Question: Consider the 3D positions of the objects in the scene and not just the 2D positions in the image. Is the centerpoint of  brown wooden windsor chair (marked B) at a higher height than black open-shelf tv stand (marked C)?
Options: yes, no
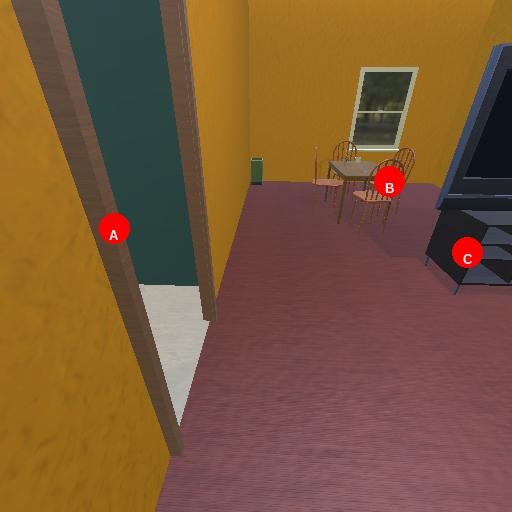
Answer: yes